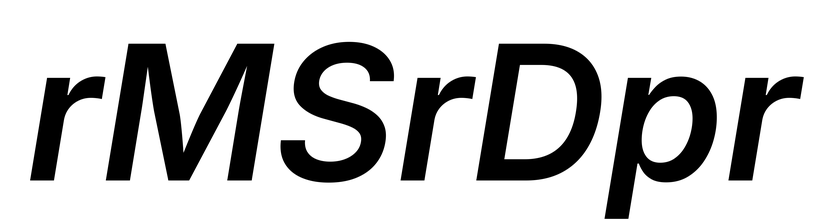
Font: Inter-Italic_SemiBold_Italic